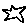
Label: star